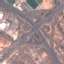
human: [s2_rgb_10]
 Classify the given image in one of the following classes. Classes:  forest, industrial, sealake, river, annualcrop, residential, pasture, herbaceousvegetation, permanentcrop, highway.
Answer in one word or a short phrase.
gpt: Highway